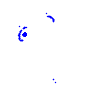
Particle: kaon